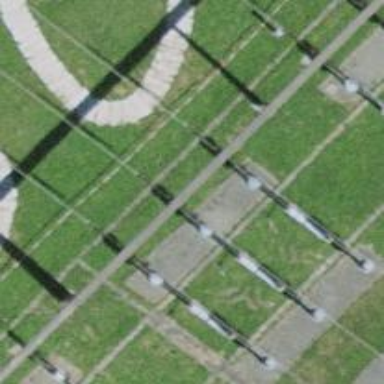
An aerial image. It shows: Insulator used in power equipment.